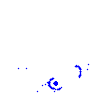
Particle: pion